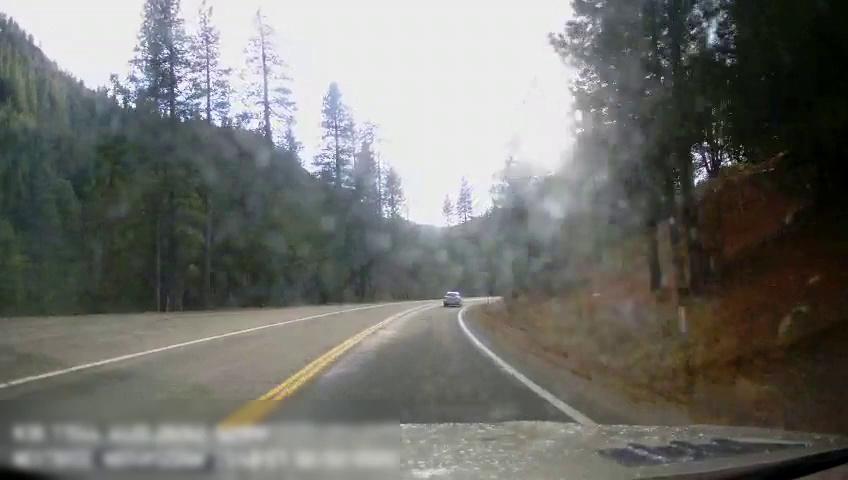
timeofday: Day
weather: Sunny
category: Drivable Space
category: Vehicles | Car
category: Lanes | Opposite Lane
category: Lanes | Current Lane
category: Lanes | Current Lane
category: Lanes | Current Lane